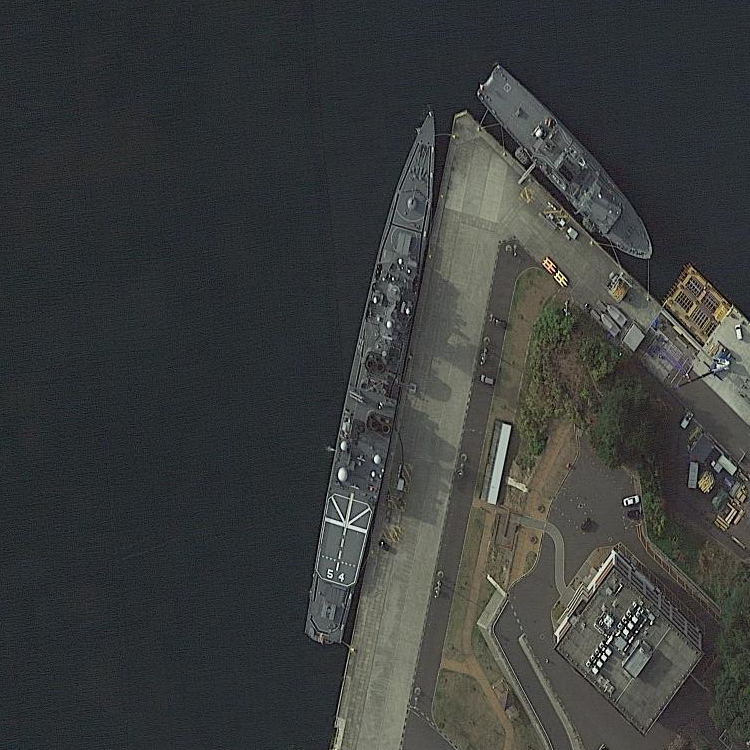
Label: cruiser